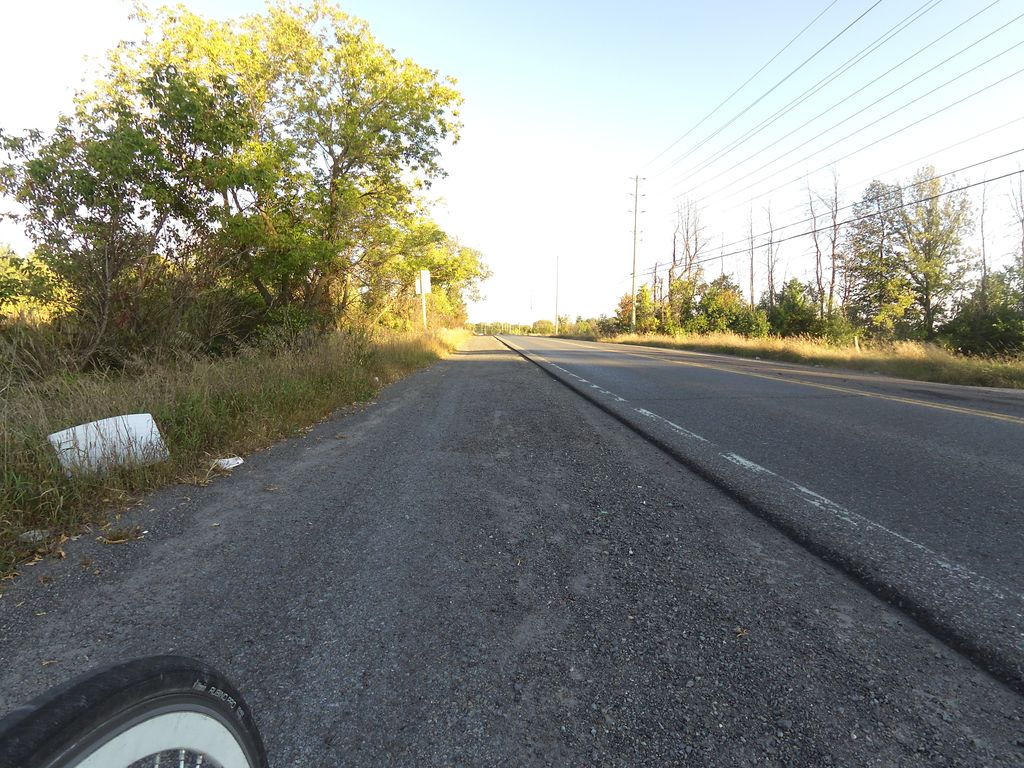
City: ottawa-gatineau